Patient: sex M, age 42
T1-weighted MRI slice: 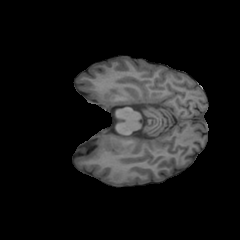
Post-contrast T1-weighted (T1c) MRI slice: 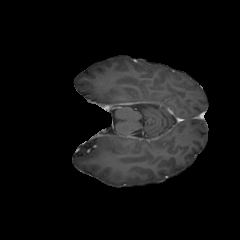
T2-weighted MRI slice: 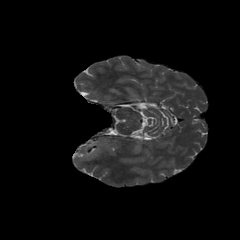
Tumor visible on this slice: no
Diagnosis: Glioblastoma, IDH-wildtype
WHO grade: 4